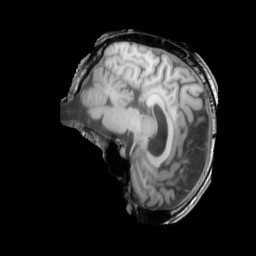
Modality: T1w
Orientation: sagittal
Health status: ill
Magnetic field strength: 3 T